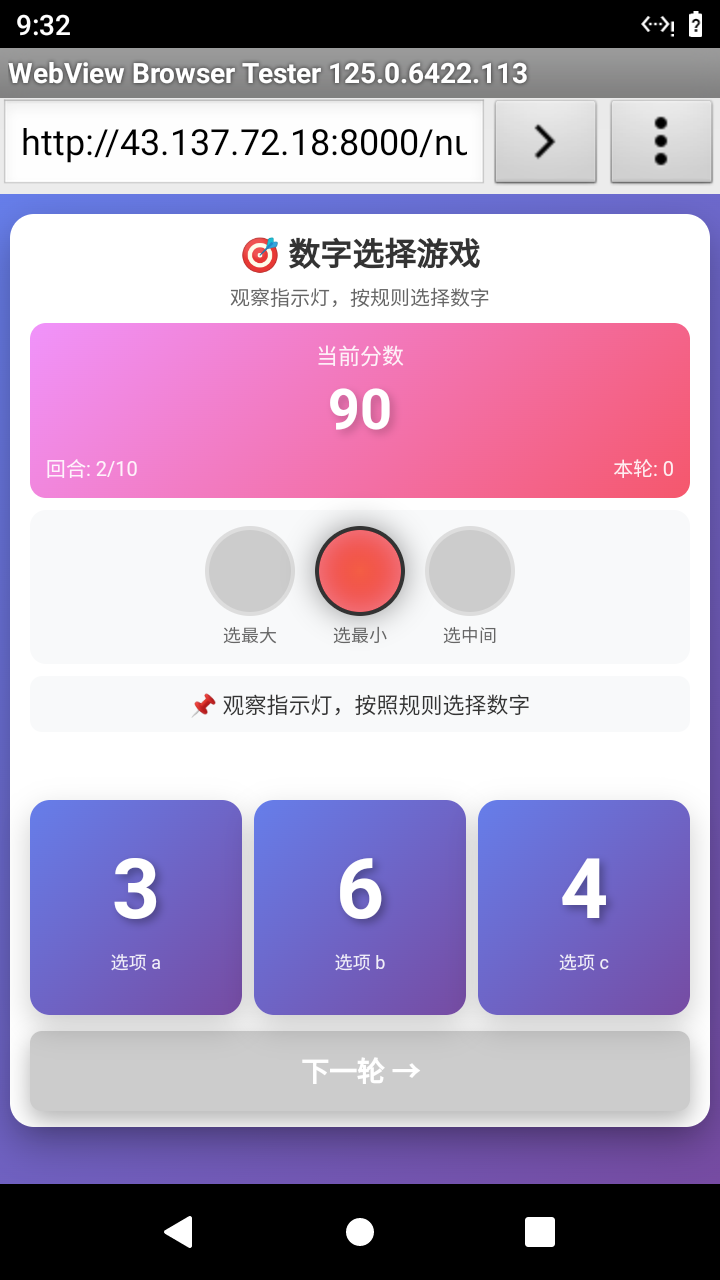

Select the correct number based on the traffic light color.
Answer: 0